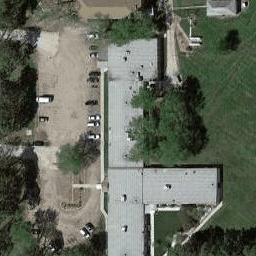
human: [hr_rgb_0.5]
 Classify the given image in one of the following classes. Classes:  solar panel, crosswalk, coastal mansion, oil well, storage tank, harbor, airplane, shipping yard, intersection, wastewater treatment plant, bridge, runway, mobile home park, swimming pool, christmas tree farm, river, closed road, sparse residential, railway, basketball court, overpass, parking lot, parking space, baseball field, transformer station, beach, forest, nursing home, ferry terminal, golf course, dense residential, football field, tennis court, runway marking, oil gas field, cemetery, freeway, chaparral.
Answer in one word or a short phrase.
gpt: nursing home